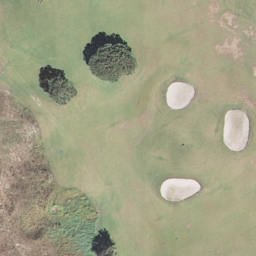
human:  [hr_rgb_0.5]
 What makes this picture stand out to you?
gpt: golf course